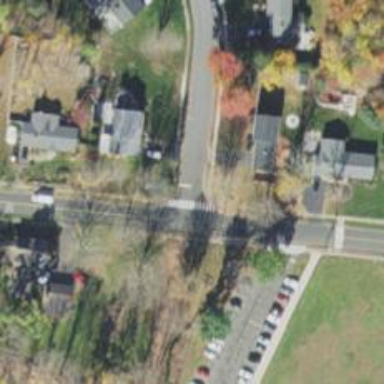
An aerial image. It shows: Stop road.